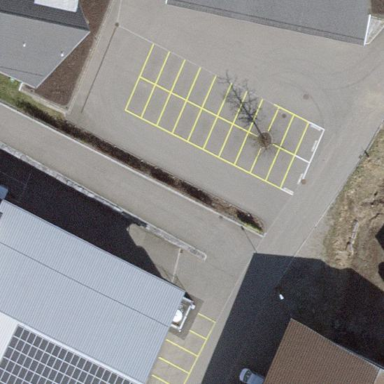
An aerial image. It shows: Parking area with surface.